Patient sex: M
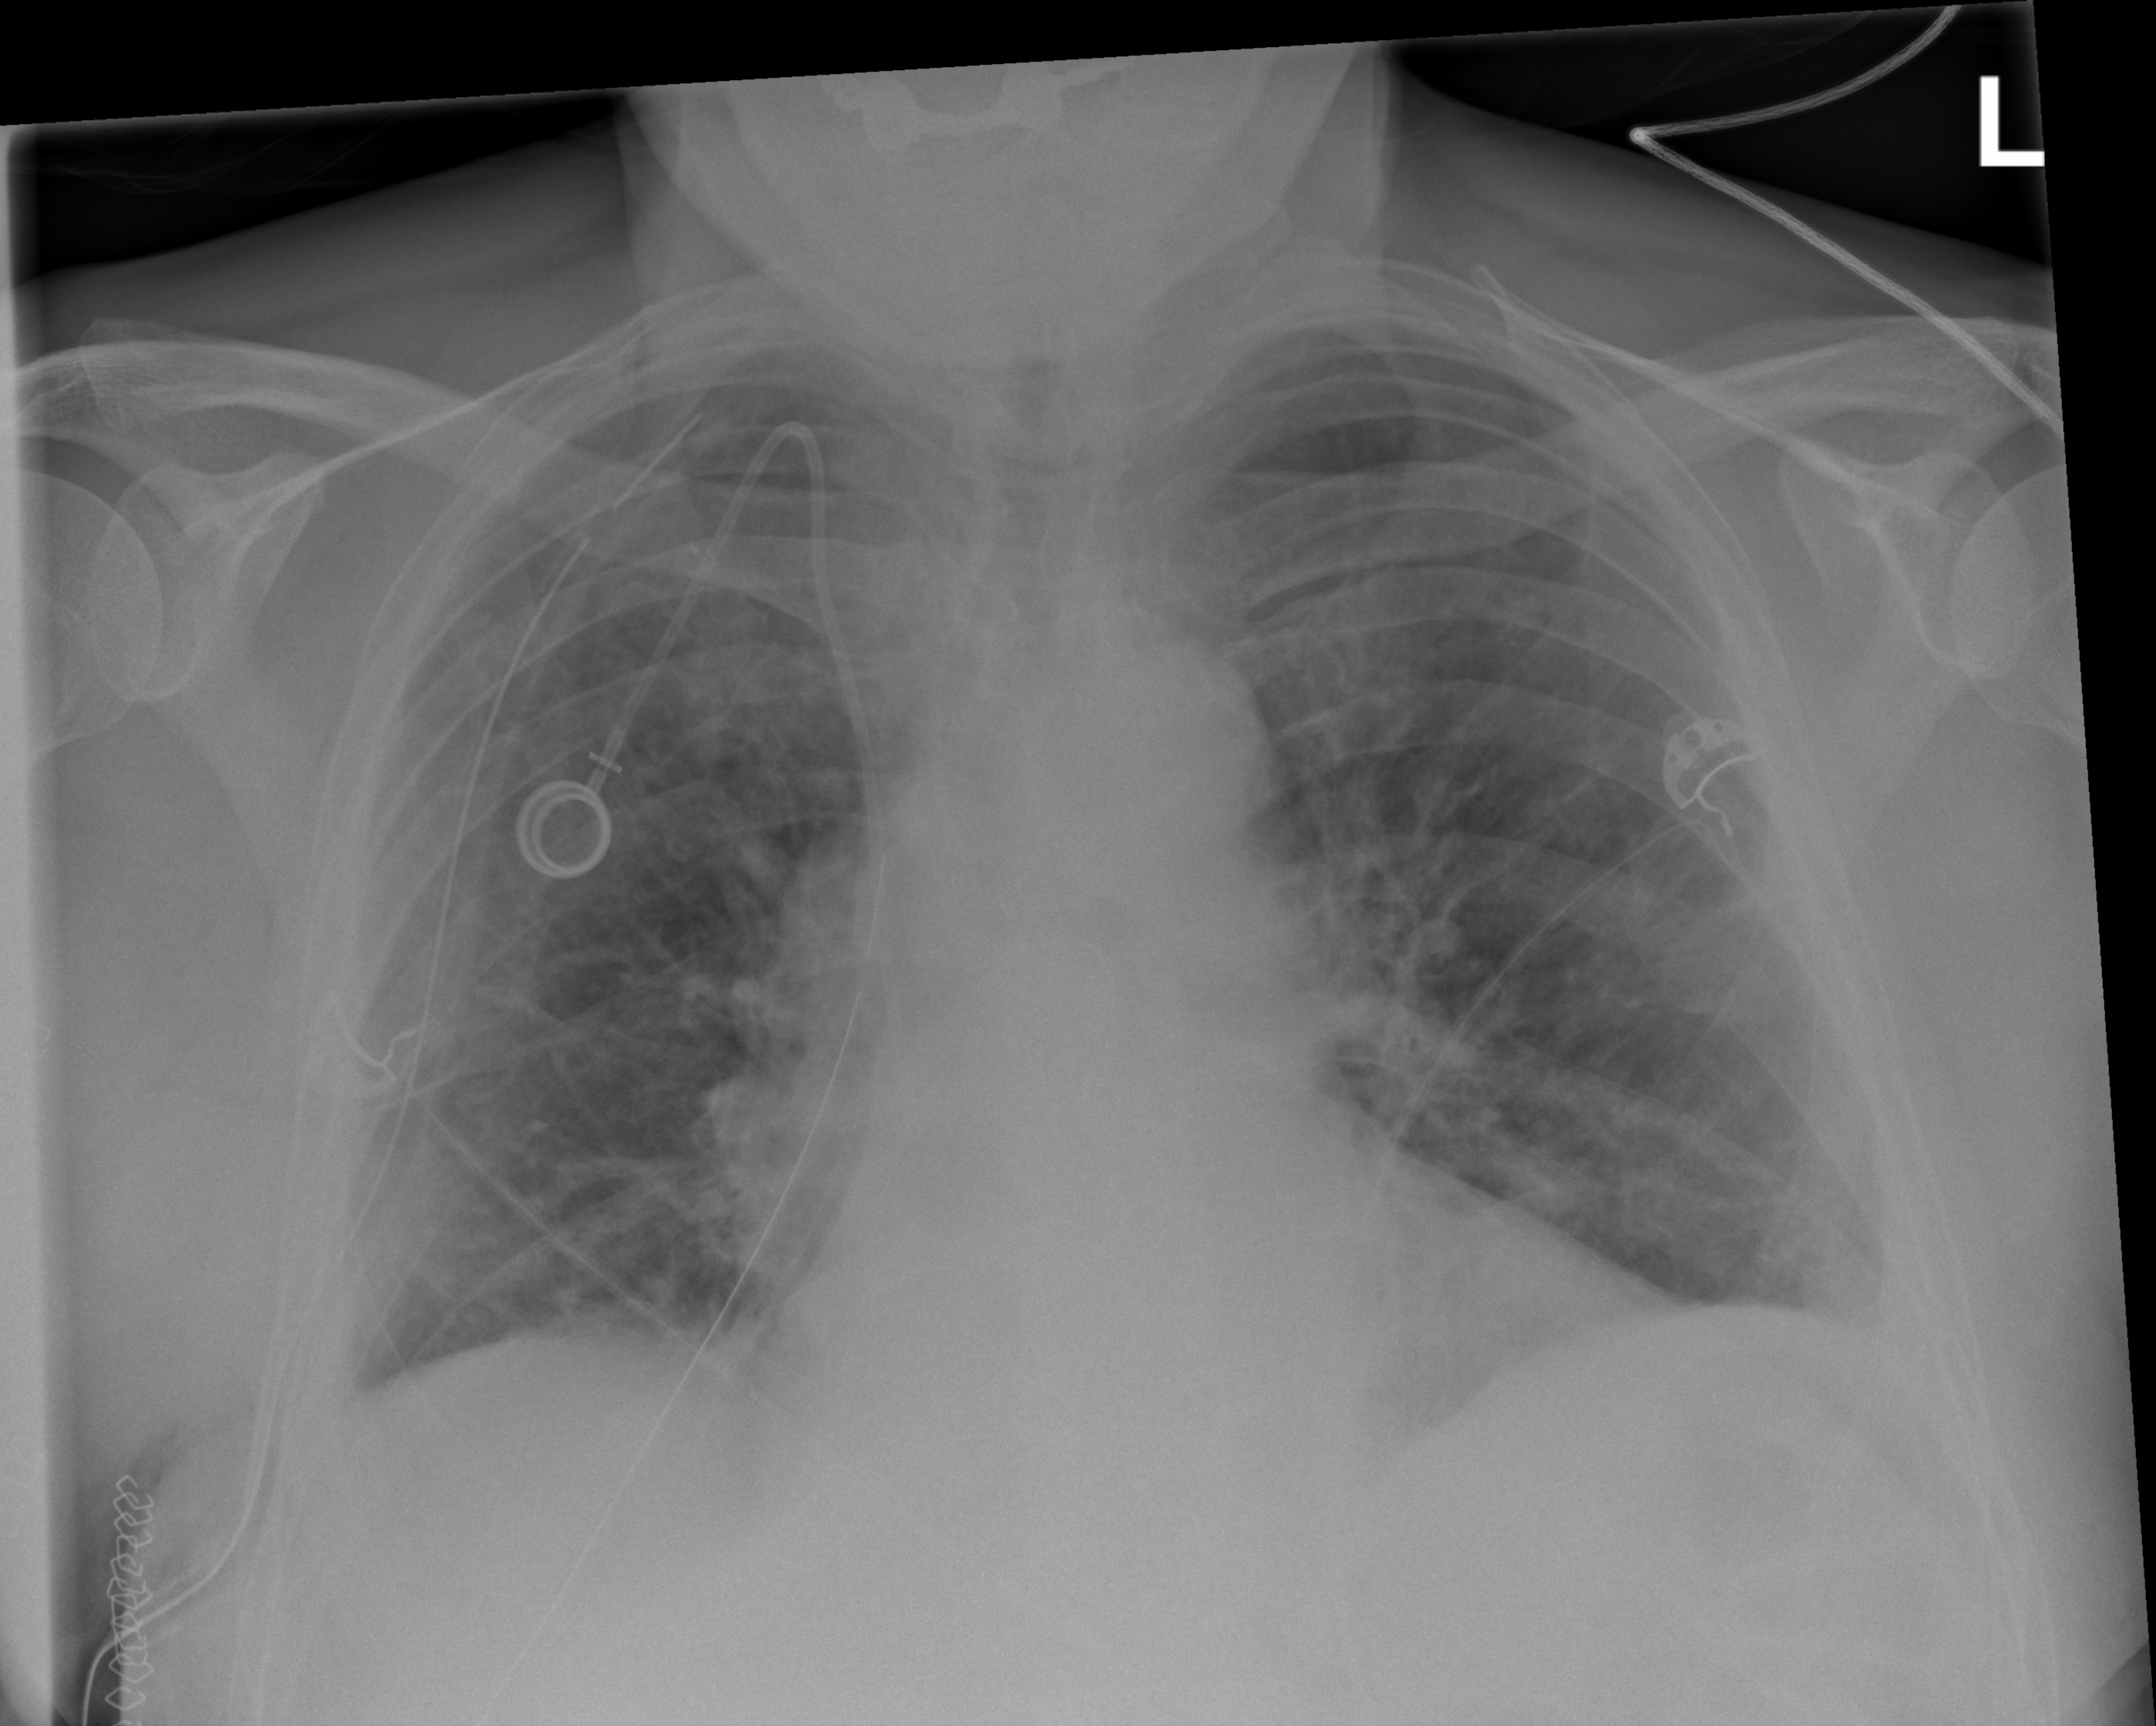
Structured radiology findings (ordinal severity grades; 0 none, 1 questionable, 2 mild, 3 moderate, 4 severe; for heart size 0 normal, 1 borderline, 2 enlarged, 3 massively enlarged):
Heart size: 1
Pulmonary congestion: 2
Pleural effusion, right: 2
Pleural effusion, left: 2
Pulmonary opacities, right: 0
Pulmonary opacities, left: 0
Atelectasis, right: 2
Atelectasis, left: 2